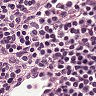
Metastatic tissue present: no